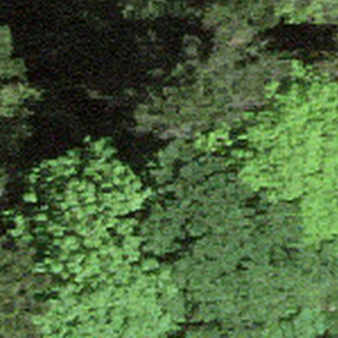
Label: other